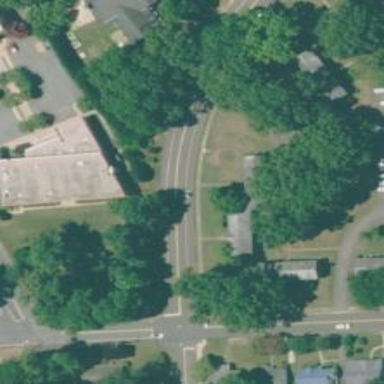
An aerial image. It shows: Residential road with asphalt surface. There is sidewalk on the left side.